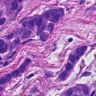
Metastatic tissue present: yes